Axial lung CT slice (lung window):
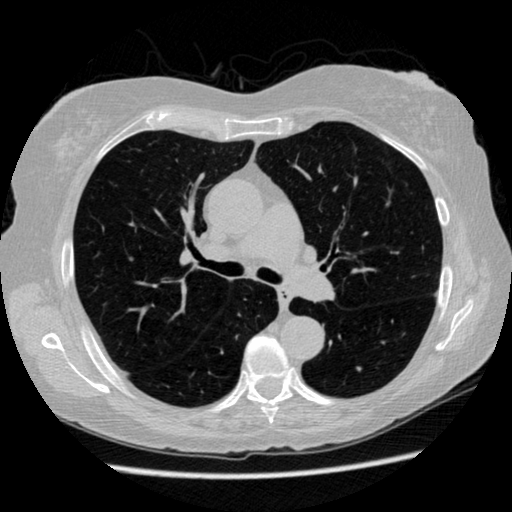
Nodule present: no